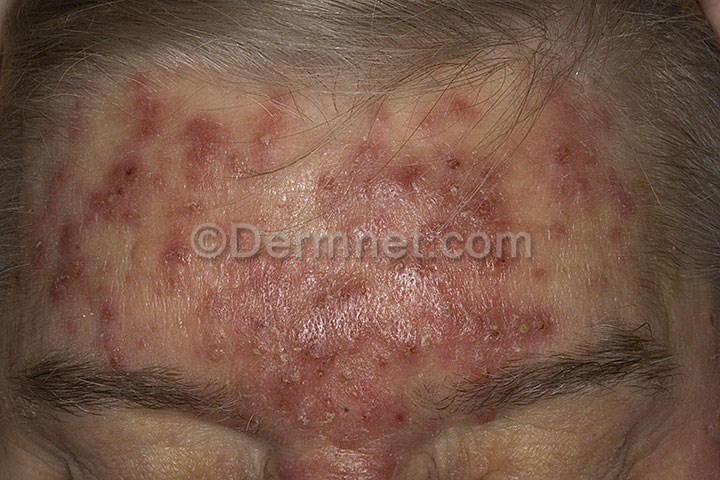
Disease: Acne and Rosacea Photos